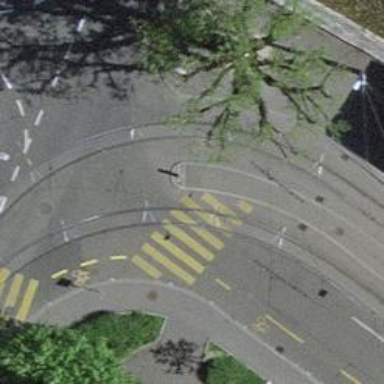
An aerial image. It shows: Tram level crossing on the railway.